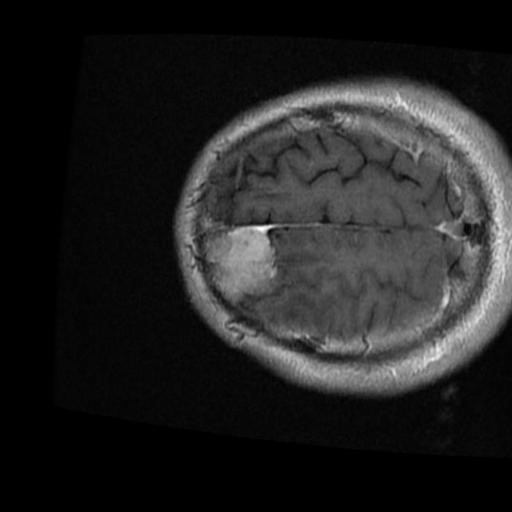
Label: brain_menin